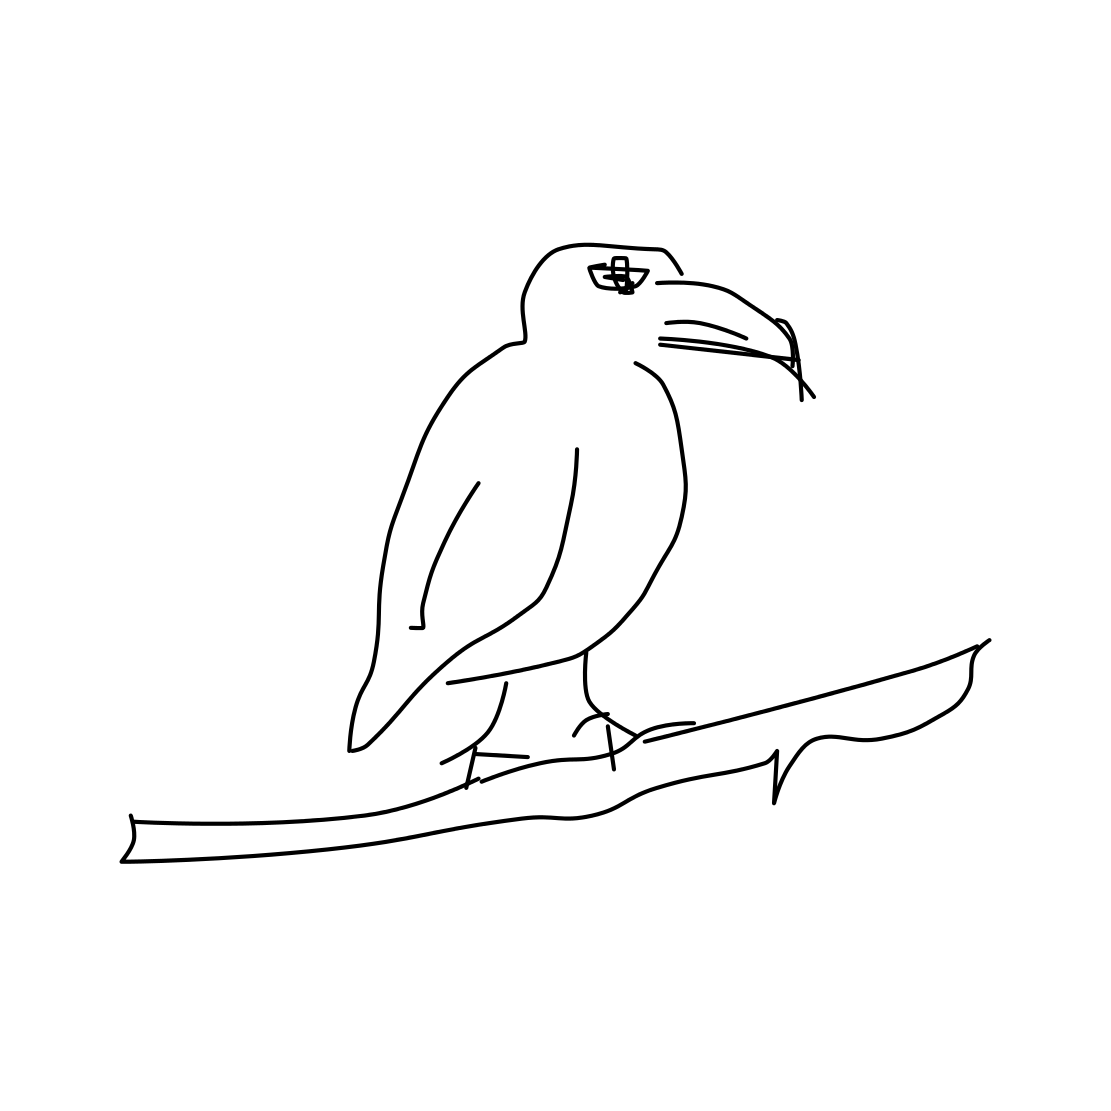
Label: parrot